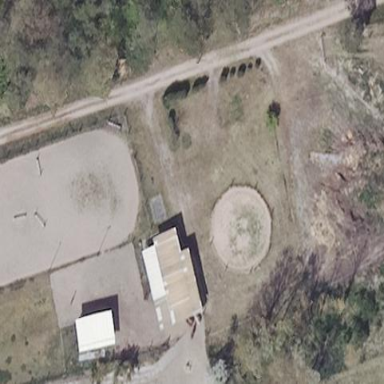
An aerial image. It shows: Farmyard area.